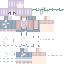
A female human skin with pale skin, wearing brown long hair dressed in a blue hoodie and blue jeans, featuring a closed mouth.